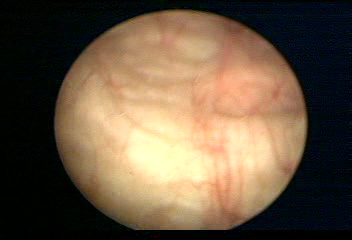
Modality: WLC
Class: Normal mucosa
Bladder cancer association: No